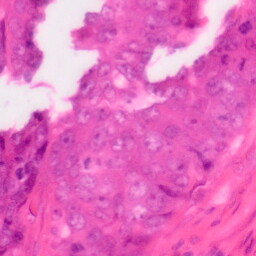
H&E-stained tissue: Colon